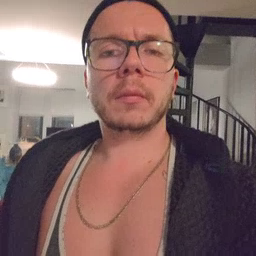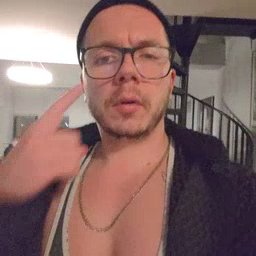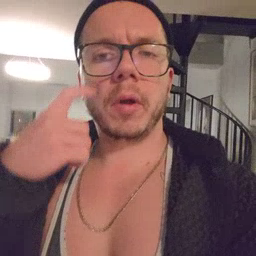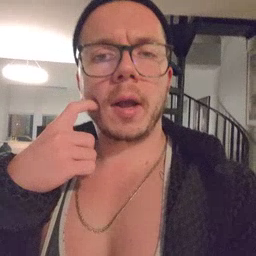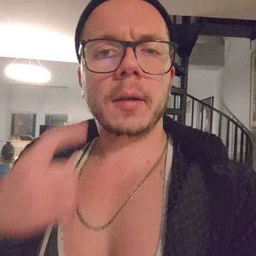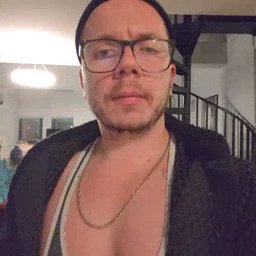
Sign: cry